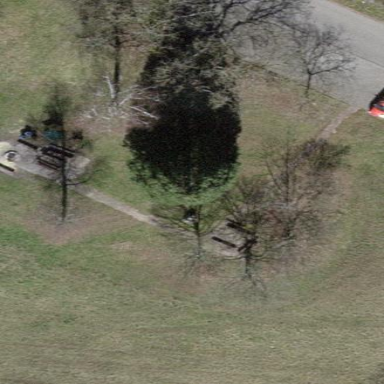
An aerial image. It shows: Picnic site popular for tourists.